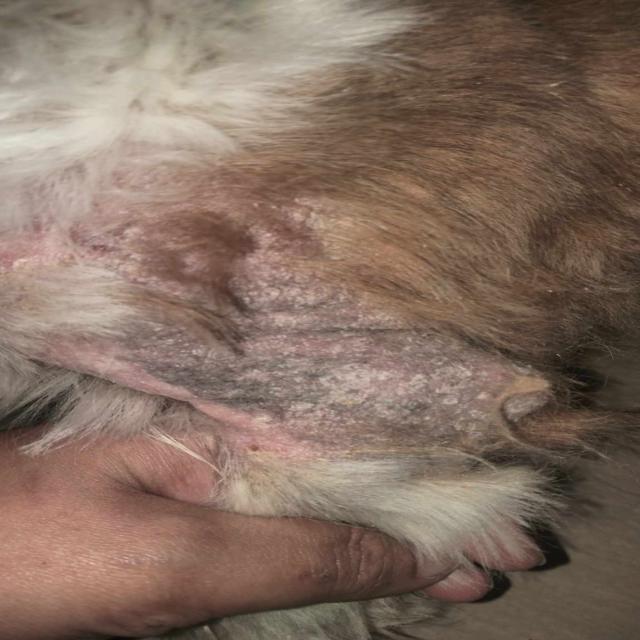
Canine demodicosis (Demodex mange) — caused by Demodex canis mites. Presents with alopecia, follicular papules, pustules, and comedones. Often localized on face and forelimbs.